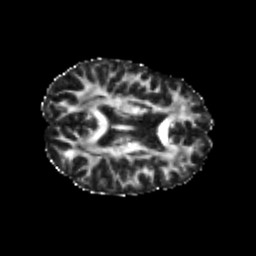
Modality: FA
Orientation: axial
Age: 21
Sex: female
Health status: healthy
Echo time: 0.074 s